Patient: sex M, age 30
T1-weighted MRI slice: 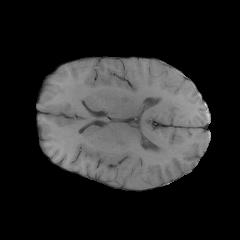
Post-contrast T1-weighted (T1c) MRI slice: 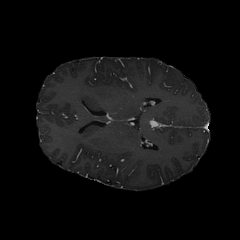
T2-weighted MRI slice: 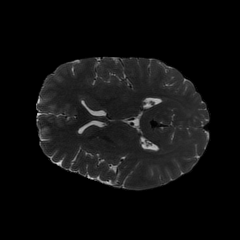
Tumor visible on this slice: no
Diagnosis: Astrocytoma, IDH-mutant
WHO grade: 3